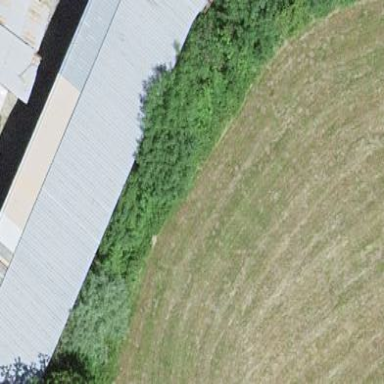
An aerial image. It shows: View of roof of building.